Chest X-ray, PA view. Patient: 79 years old, sex F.
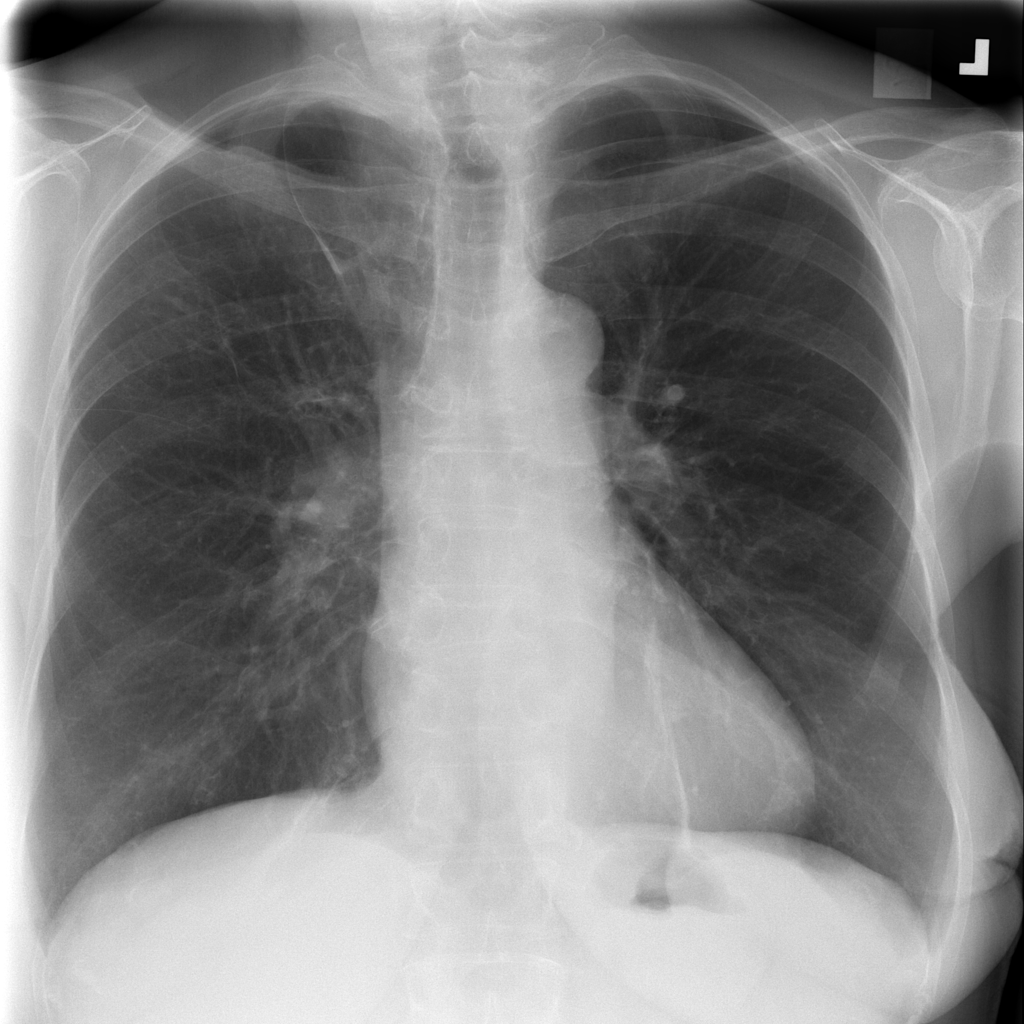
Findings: No Finding